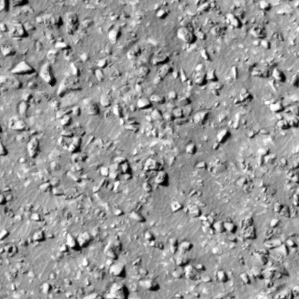
Label: non_frost